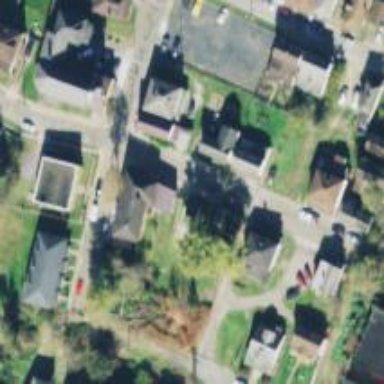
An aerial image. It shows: Neighbourhood designated as historic district.